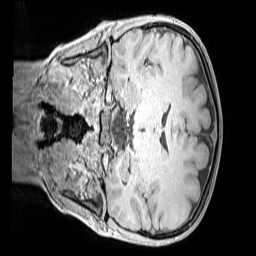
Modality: MP2RAGE
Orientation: coronal
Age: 12
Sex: male
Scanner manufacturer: siemens
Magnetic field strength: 3 T
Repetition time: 4 s
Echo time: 0.00299 s